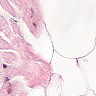
Metastatic tissue present: no